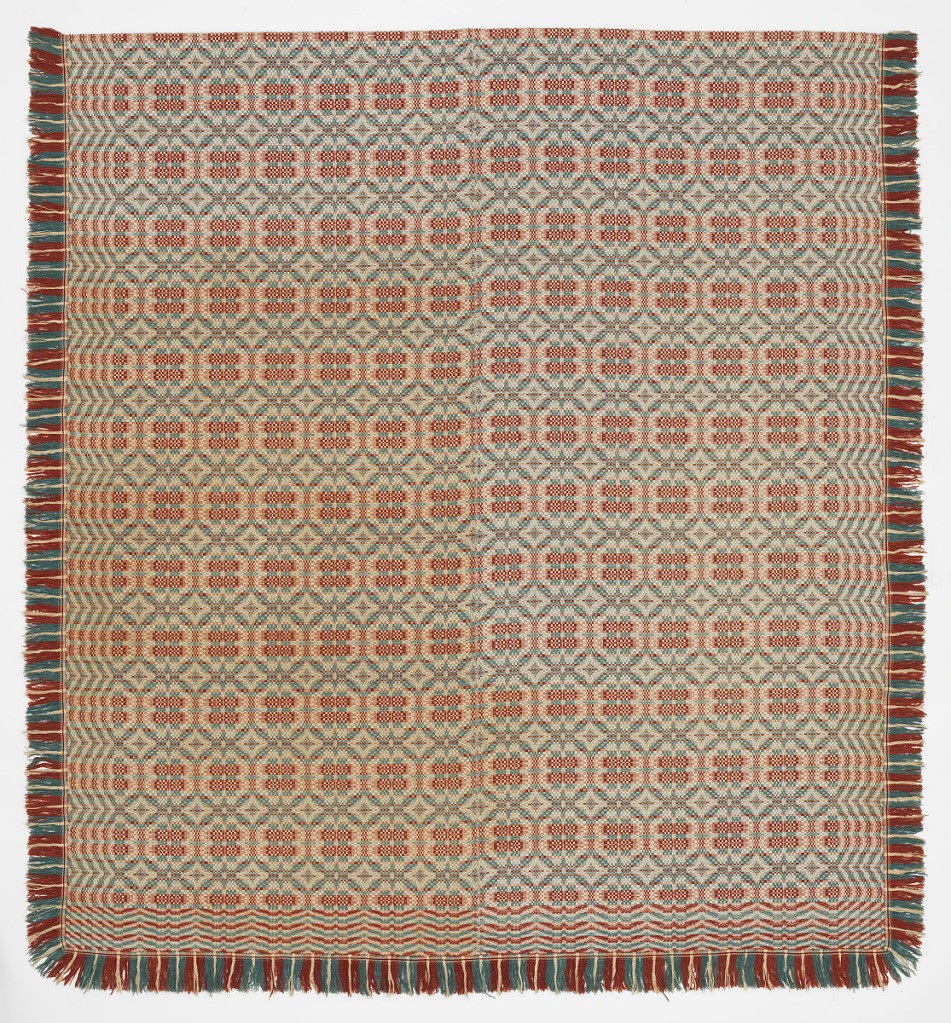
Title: Coverlet
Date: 1840
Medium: wool, cotton
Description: Overshot coverlet in rust red, blue-green and tan, made of two lengths stitched together.